Question:
I am trying to insert text message into an image. It does not display and I get no error.
'''
close all
clear all
clc
hVideoPlayer = vision.VideoPlayer;
hVideoFileReader = vision.VideoFileReader;
hVideoFileReader.Filename = 'img1.jpg';
frame = step(hVideoFileReader);
hcsc = vision.ColorSpaceConverter;
hcsc.Conversion = 'RGB to intensity';
frame = step(hcsc, frame);
at = vision.Autothresholder;
frame = step(at, frame);
ccl = vision.ConnectedComponentLabeler;
[L NUM] = step(ccl, frame);
holeObjCount = 0;
for i=1:NUM
framei = changem(L==i, 1, i);
framei = imcomplement(framei);
[Li NUMi] = step(ccl, framei);
if NUMi > 1
holeObjCount = holeObjCount + 1;
end
end
message = sprintf('%d of %d objects have holes.', holeObjCount, NUM);
disp(message);
osdMsg = vision.TextInserter('%d of %d objects have holes.',...
'Color', uint8([255, 255, 255]), ...
'Location', [10 10],...
'FontSize', 22);
%The problem is here
frame = step(osdMsg, frame, int32([holeObjCount NUM]));
step(hVideoPlayer, frame);
release(hVideoFileReader);
release(hVideoPlayer);
'''
The problem is because of color space of the image. I have attempted to display a RGB colored text on a B/W image which can not show natutally.
After removing color attribute, I could see the text
'''
osdMsg = vision.TextInserter('%d of %d objects have holes.',...
'Location', [10 10],...
'FontSize', 22);
'''
The problem is now, the text inserted is black and cannot be read clearly.
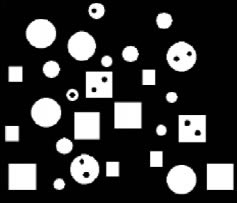
Answer: The problem is that after thresholding 'frame' is a logical array. To make the text show up use 'im2uint8' to convert it to 'uint8'.
A few other pointers: since you are working with a single image rather than with a video you can use 'imread' instead of 'vision.VideoFileReader' to read it in. You can also use 'imshow' instead of 'vision.VideoPlayer' for the same reason. Also, if you have MATLAB version R2013a or later, you can use the 'insertText' function instead of 'vision.TextInserter'.